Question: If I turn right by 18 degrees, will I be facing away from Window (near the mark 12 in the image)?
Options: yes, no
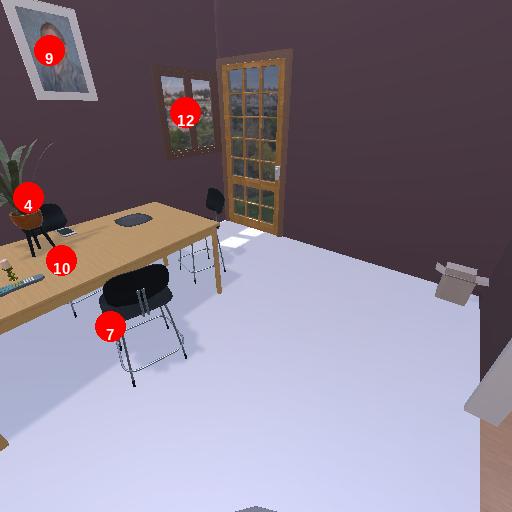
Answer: yes